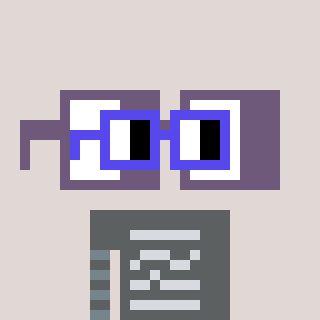
a pixel art character with square blue glasses, a glasses-shaped head and a yellow-colored body on a warm background